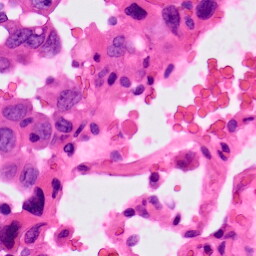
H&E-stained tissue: Lung